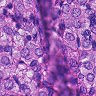
Metastatic tissue present: yes